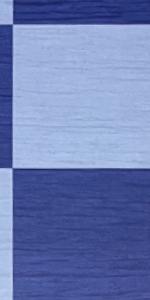
Label: Empty